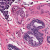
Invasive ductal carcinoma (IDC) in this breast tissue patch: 0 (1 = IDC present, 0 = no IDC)